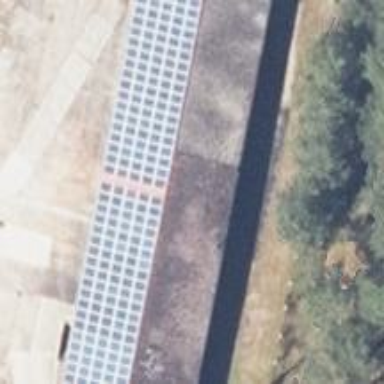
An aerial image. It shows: Solar photovoltaic panel generator producing electricity in small installation.